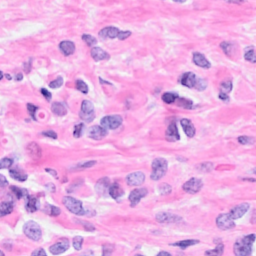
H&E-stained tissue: Breast